Question: Creating filled paths in Core Graphics is straight-forward, as is creating filled text. But I am yet to find examples of paths filled EXCEPT for text in a sub-path. My experiments with text drawing modes, clipping etc have got me nowhere.
Here's an example (created in photoshop). How would you go about creating the foreground shape in Core Graphics?

I would mention that this technique appears to be used heavily in an upcoming version of a major mobile OS, but I don't want to fall afoul of SO's NDA-police ;)
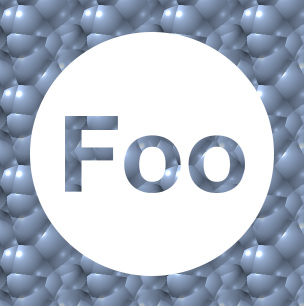
Answer: Here's some code I ran and tested that will work for you. See the inline comments for details:
I've removed the 'manualYOffset:' parameter. It now does a calculation to center the text vertically in the circle. Enjoy!
'''
- (void)drawRect:(CGRect)rect {
// Make sure the UIView's background is set to clear either in code or in a storyboard/nib
CGContextRef context = UIGraphicsGetCurrentContext();
[[UIColor whiteColor] setFill];
CGContextAddArc(context, CGRectGetMidX(rect), CGRectGetMidY(rect), CGRectGetWidth(rect)/2, 0, 2*M_PI, YES);
CGContextFillPath(context);
// Manual offset may need to be adjusted depending on the length of the text
[self drawSubtractedText:@"Foo" inRect:rect inContext:context];
}
- (void)drawSubtractedText:(NSString *)text inRect:(CGRect)rect inContext:(CGContextRef)context {
// Save context state to not affect other drawing operations
CGContextSaveGState(context);
// Magic blend mode
CGContextSetBlendMode(context, kCGBlendModeDestinationOut);
// This seemingly random value adjusts the text
// vertically so that it is centered in the circle.
CGFloat Y_OFFSET = -2 * (float)[text length] + 5;
// Context translation for label
CGFloat LABEL_SIDE = CGRectGetWidth(rect);
CGContextTranslateCTM(context, 0, CGRectGetHeight(rect)/2-LABEL_SIDE/2+Y_OFFSET);
// Label to center and adjust font automatically
UILabel *label = [[UILabel alloc] initWithFrame:CGRectMake(0, 0, LABEL_SIDE, LABEL_SIDE)];
label.font = [UIFont boldSystemFontOfSize:120];
label.adjustsFontSizeToFitWidth = YES;
label.text = text;
label.textAlignment = NSTextAlignmentCenter;
label.backgroundColor = [UIColor clearColor];
[label.layer drawInContext:context];
// Restore the state of other drawing operations
CGContextRestoreGState(context);
}
'''
Here's the result (you can change the background to anything and you'll still be able to see through the text):
<URL>